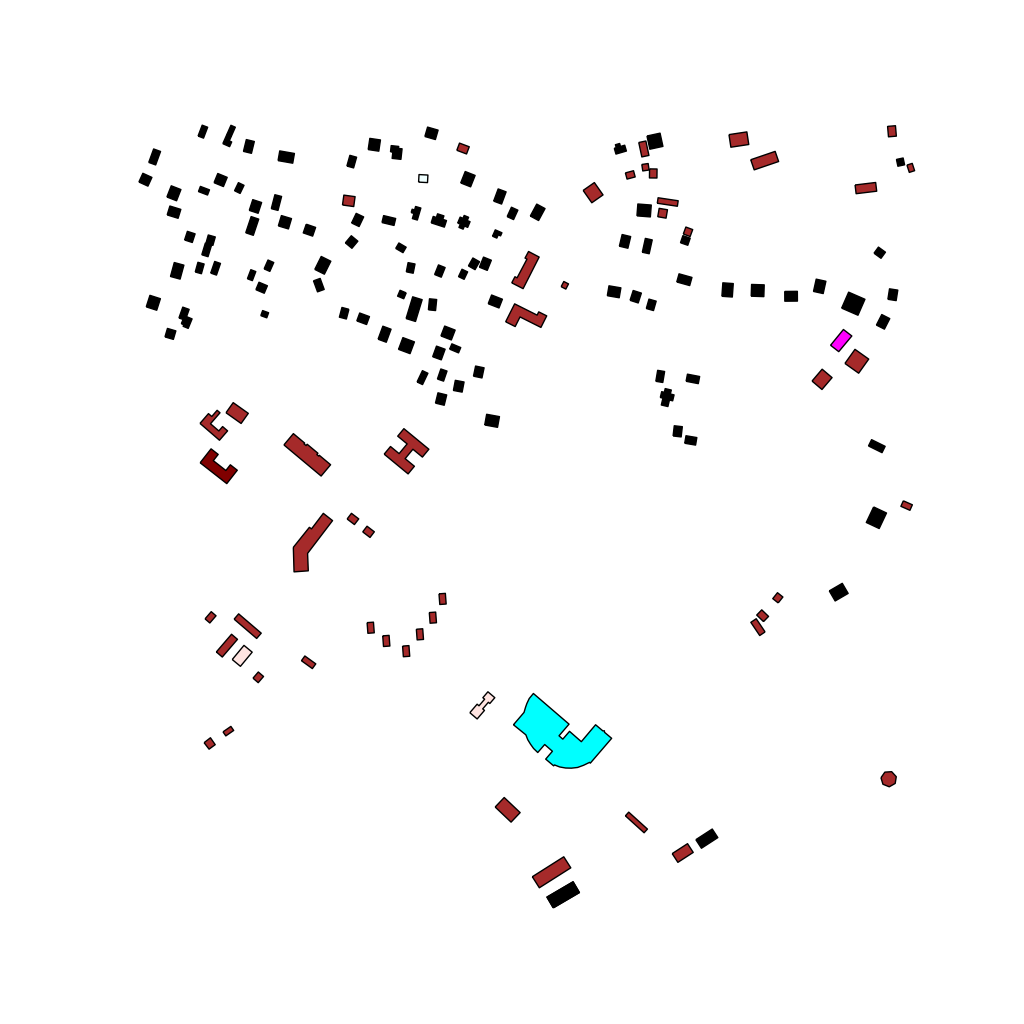
Tags: overhead vector_map, agriculture, business, industrial, recreation, residential, individual_rise, low_rise, density_1, Building, Facility, Fire, Gas, Grocery, Mall, Police, 1.0 km²